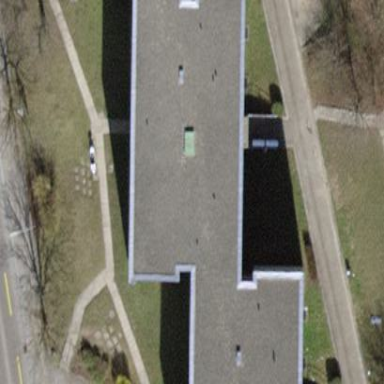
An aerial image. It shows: Flat-roofed apartment building.